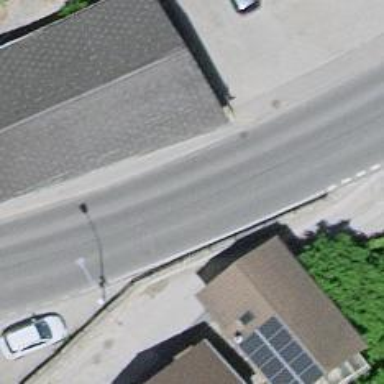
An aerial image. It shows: View of roof of building.